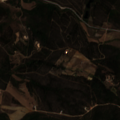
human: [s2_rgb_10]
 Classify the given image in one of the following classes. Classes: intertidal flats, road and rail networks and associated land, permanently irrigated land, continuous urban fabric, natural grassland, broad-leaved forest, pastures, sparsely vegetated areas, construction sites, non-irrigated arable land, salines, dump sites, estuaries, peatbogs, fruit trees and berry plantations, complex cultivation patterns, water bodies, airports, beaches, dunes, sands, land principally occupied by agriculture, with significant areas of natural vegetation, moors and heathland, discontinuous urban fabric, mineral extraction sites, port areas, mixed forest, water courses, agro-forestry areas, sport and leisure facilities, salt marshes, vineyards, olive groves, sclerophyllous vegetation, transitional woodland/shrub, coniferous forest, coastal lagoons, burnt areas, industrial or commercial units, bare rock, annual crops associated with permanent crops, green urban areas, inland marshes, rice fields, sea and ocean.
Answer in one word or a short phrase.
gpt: complex cultivation patterns, land principally occupied by agriculture, with significant areas of natural vegetation, broad-leaved forest, coniferous forest, sclerophyllous vegetation, transitional woodland/shrub